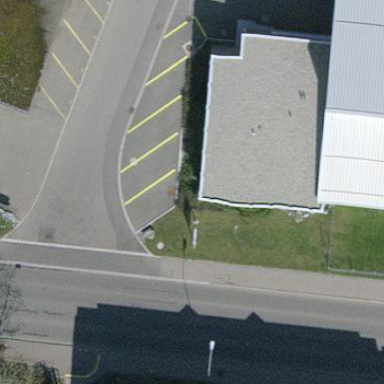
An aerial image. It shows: Industrial building.